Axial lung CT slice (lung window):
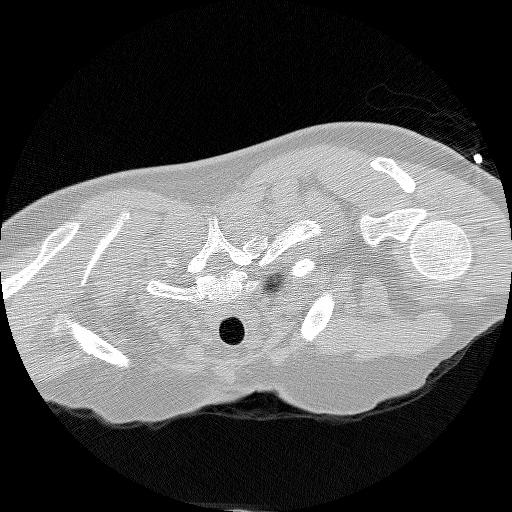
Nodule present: no